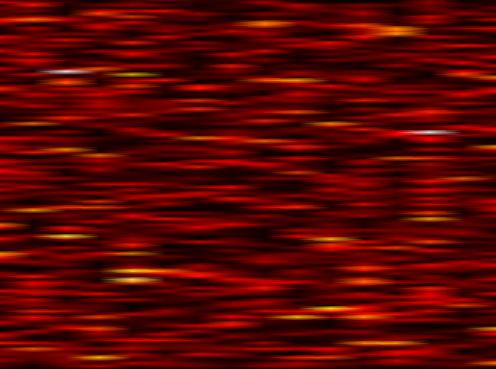
Label: UFMC